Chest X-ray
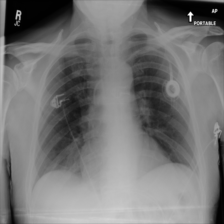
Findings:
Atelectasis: negative
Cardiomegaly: negative
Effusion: negative
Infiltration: positive
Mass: negative
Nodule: negative
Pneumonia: negative
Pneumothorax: negative
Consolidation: negative
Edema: negative
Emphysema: negative
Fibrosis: negative
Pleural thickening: negative
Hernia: negative